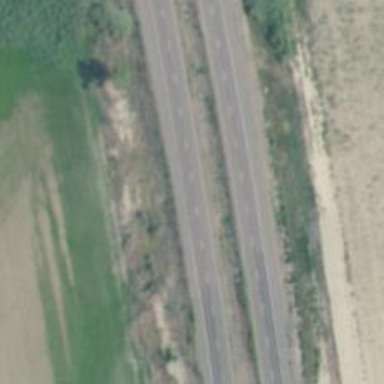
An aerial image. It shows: Expressway with asphalt surface categorized as trunk highway.